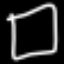
Label: square